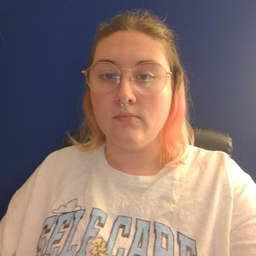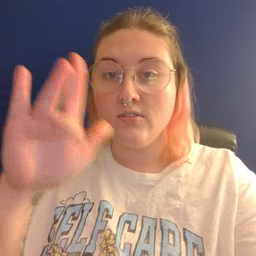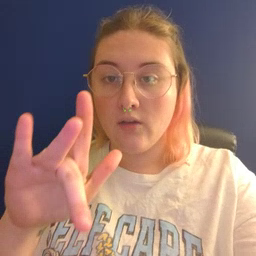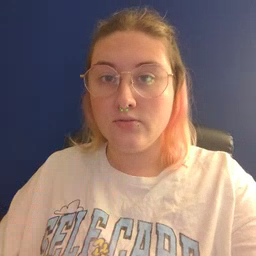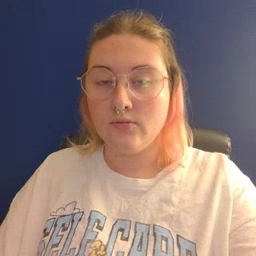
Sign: touch